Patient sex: M
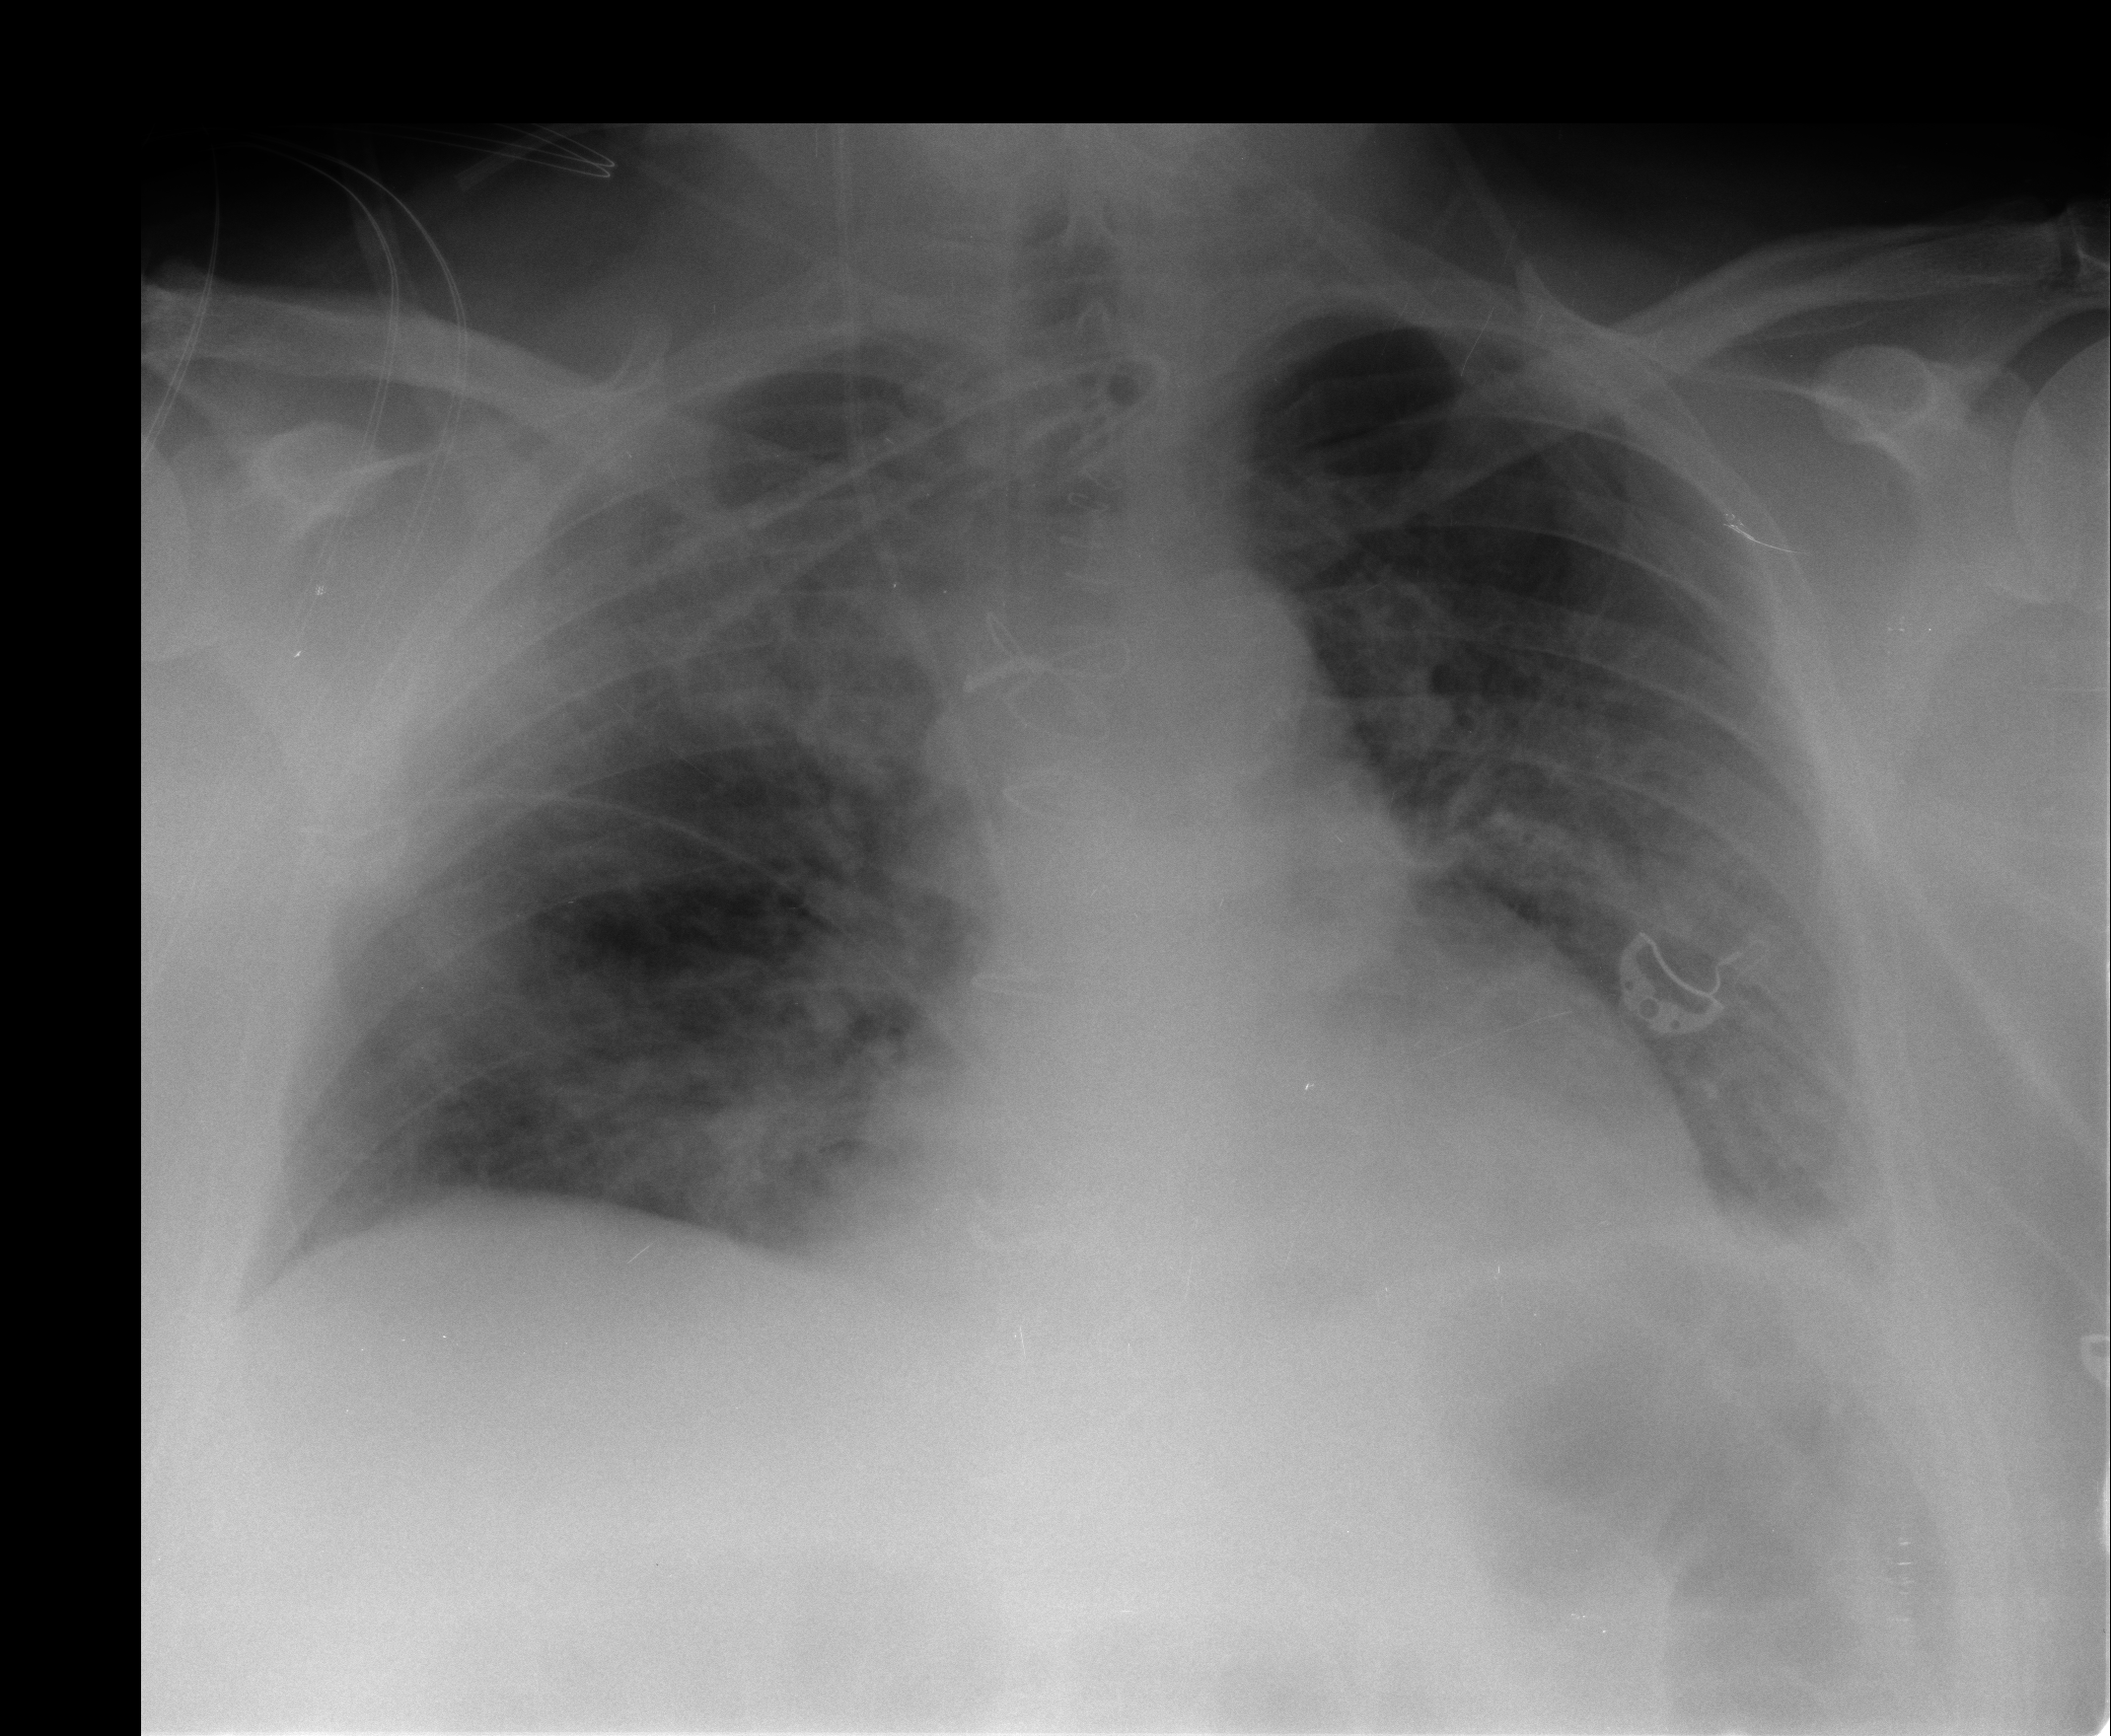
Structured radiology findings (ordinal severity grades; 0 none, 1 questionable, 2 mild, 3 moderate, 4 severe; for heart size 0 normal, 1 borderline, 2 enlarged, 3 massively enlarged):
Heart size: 0
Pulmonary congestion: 3
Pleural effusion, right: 1
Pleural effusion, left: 2
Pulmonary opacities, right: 3
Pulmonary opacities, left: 1
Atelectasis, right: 2
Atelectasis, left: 2